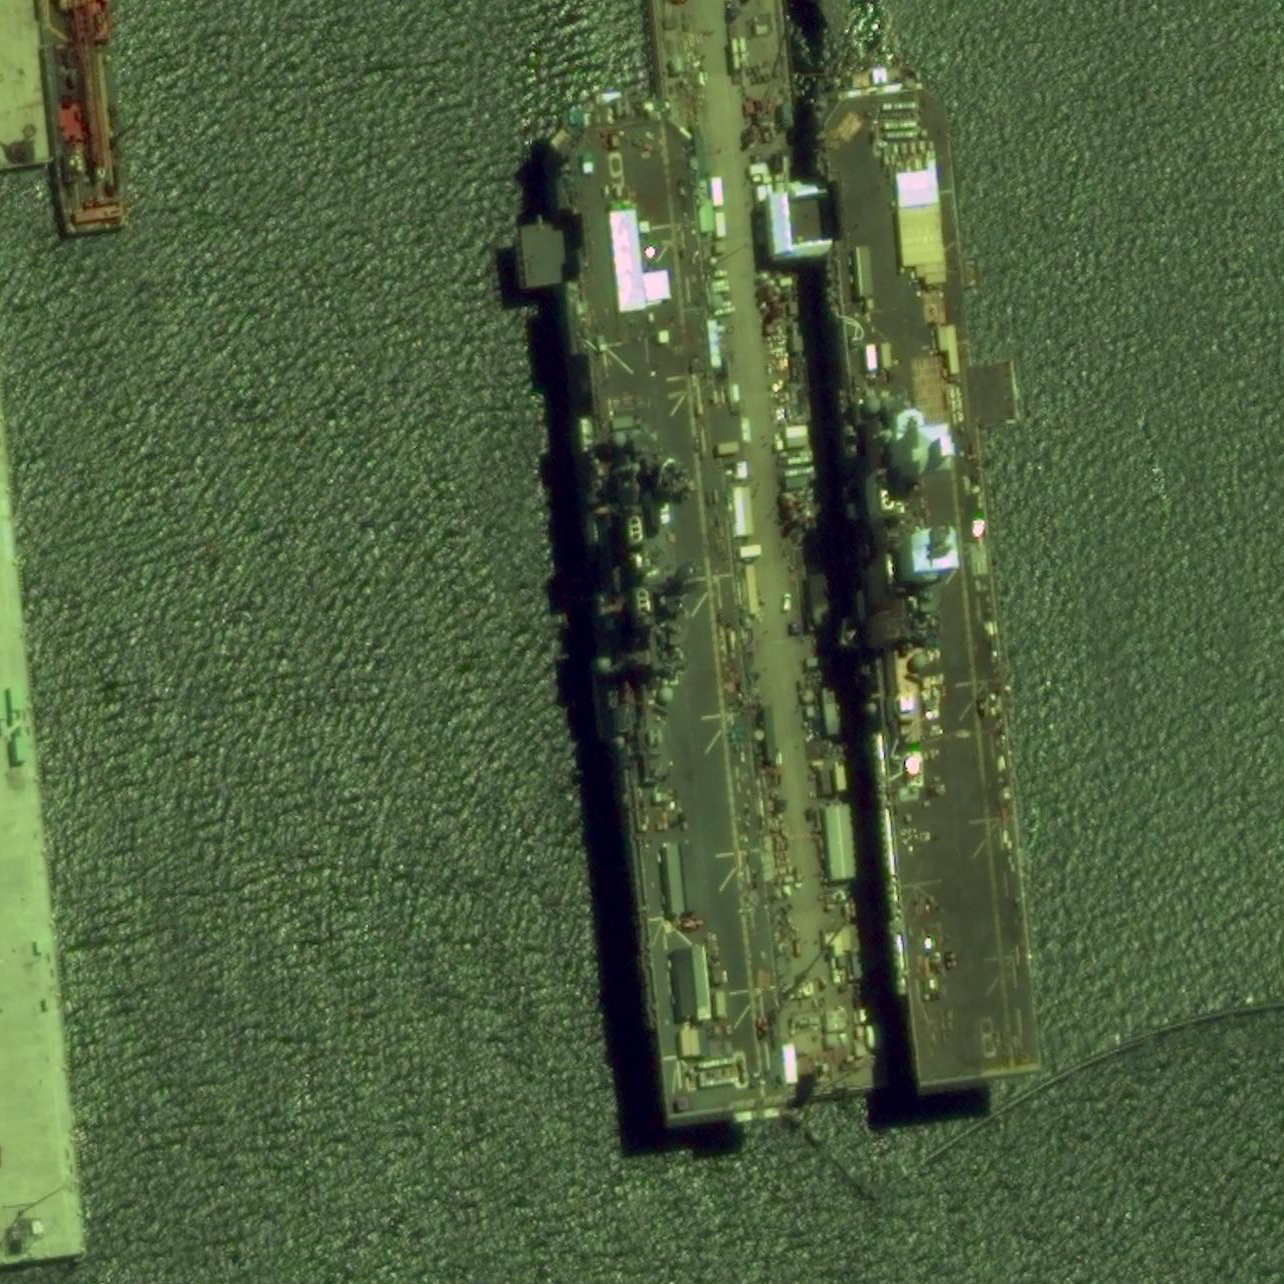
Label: assault